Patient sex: F
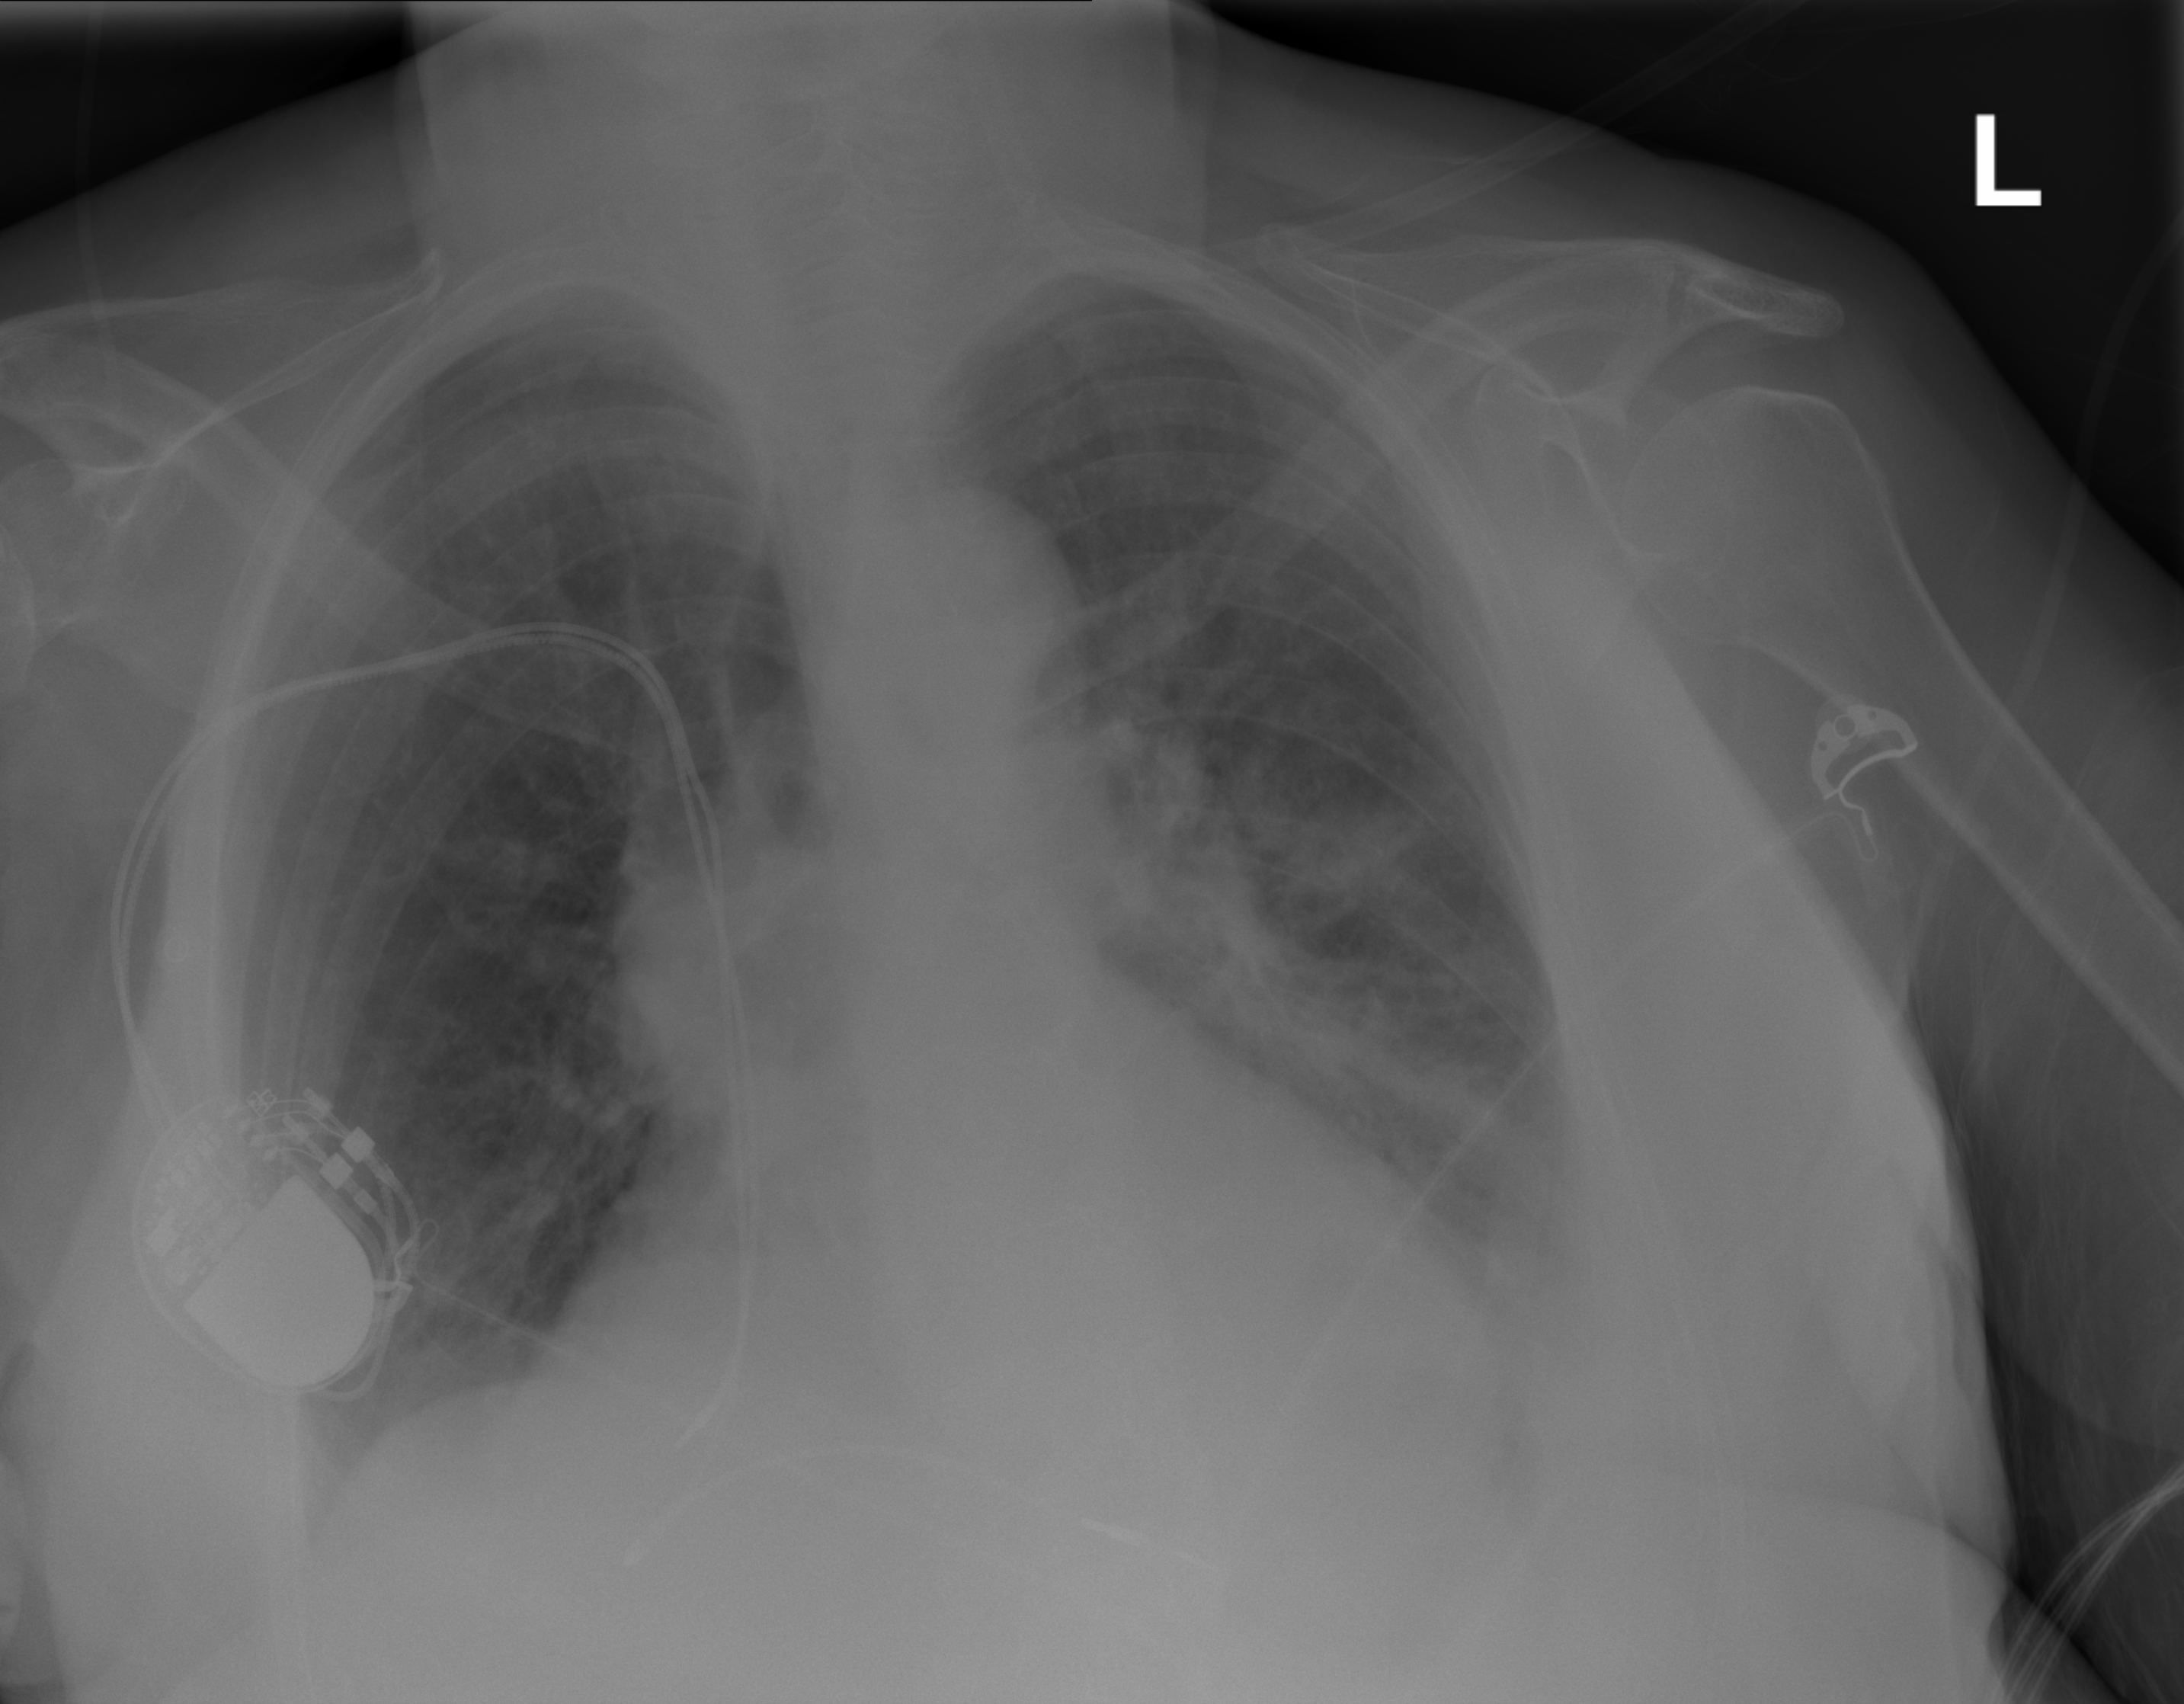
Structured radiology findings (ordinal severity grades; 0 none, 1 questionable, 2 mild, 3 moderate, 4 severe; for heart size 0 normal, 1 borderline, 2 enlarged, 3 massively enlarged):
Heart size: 0
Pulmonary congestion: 0
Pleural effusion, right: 0
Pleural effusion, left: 0
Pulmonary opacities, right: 0
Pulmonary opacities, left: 2
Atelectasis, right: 0
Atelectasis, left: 2